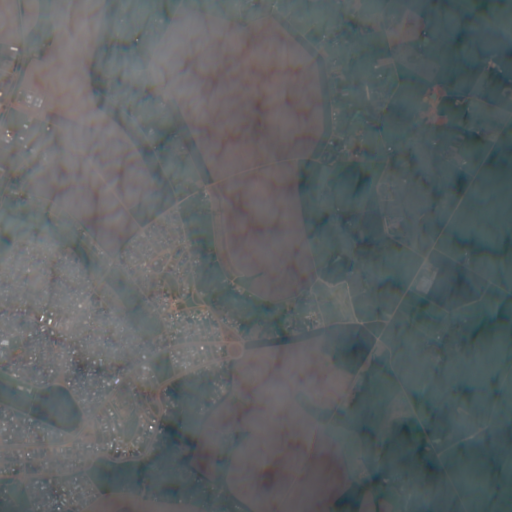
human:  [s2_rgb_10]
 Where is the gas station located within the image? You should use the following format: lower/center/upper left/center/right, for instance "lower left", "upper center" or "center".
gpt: The gas station is located in the upper left of the image.
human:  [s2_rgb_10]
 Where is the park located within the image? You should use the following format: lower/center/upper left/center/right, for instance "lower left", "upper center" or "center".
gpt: The park is located in the lower left of the image.
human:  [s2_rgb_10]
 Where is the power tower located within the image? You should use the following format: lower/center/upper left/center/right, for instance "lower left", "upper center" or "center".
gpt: The power tower is located in the upper left of the image.
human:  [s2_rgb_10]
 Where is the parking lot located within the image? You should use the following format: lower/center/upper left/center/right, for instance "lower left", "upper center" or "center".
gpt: There is no parking lot in the image.